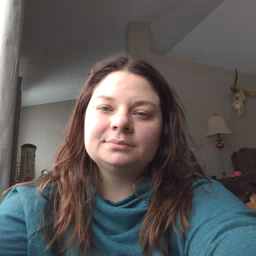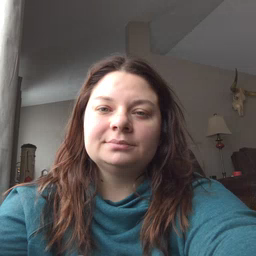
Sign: loud